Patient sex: M
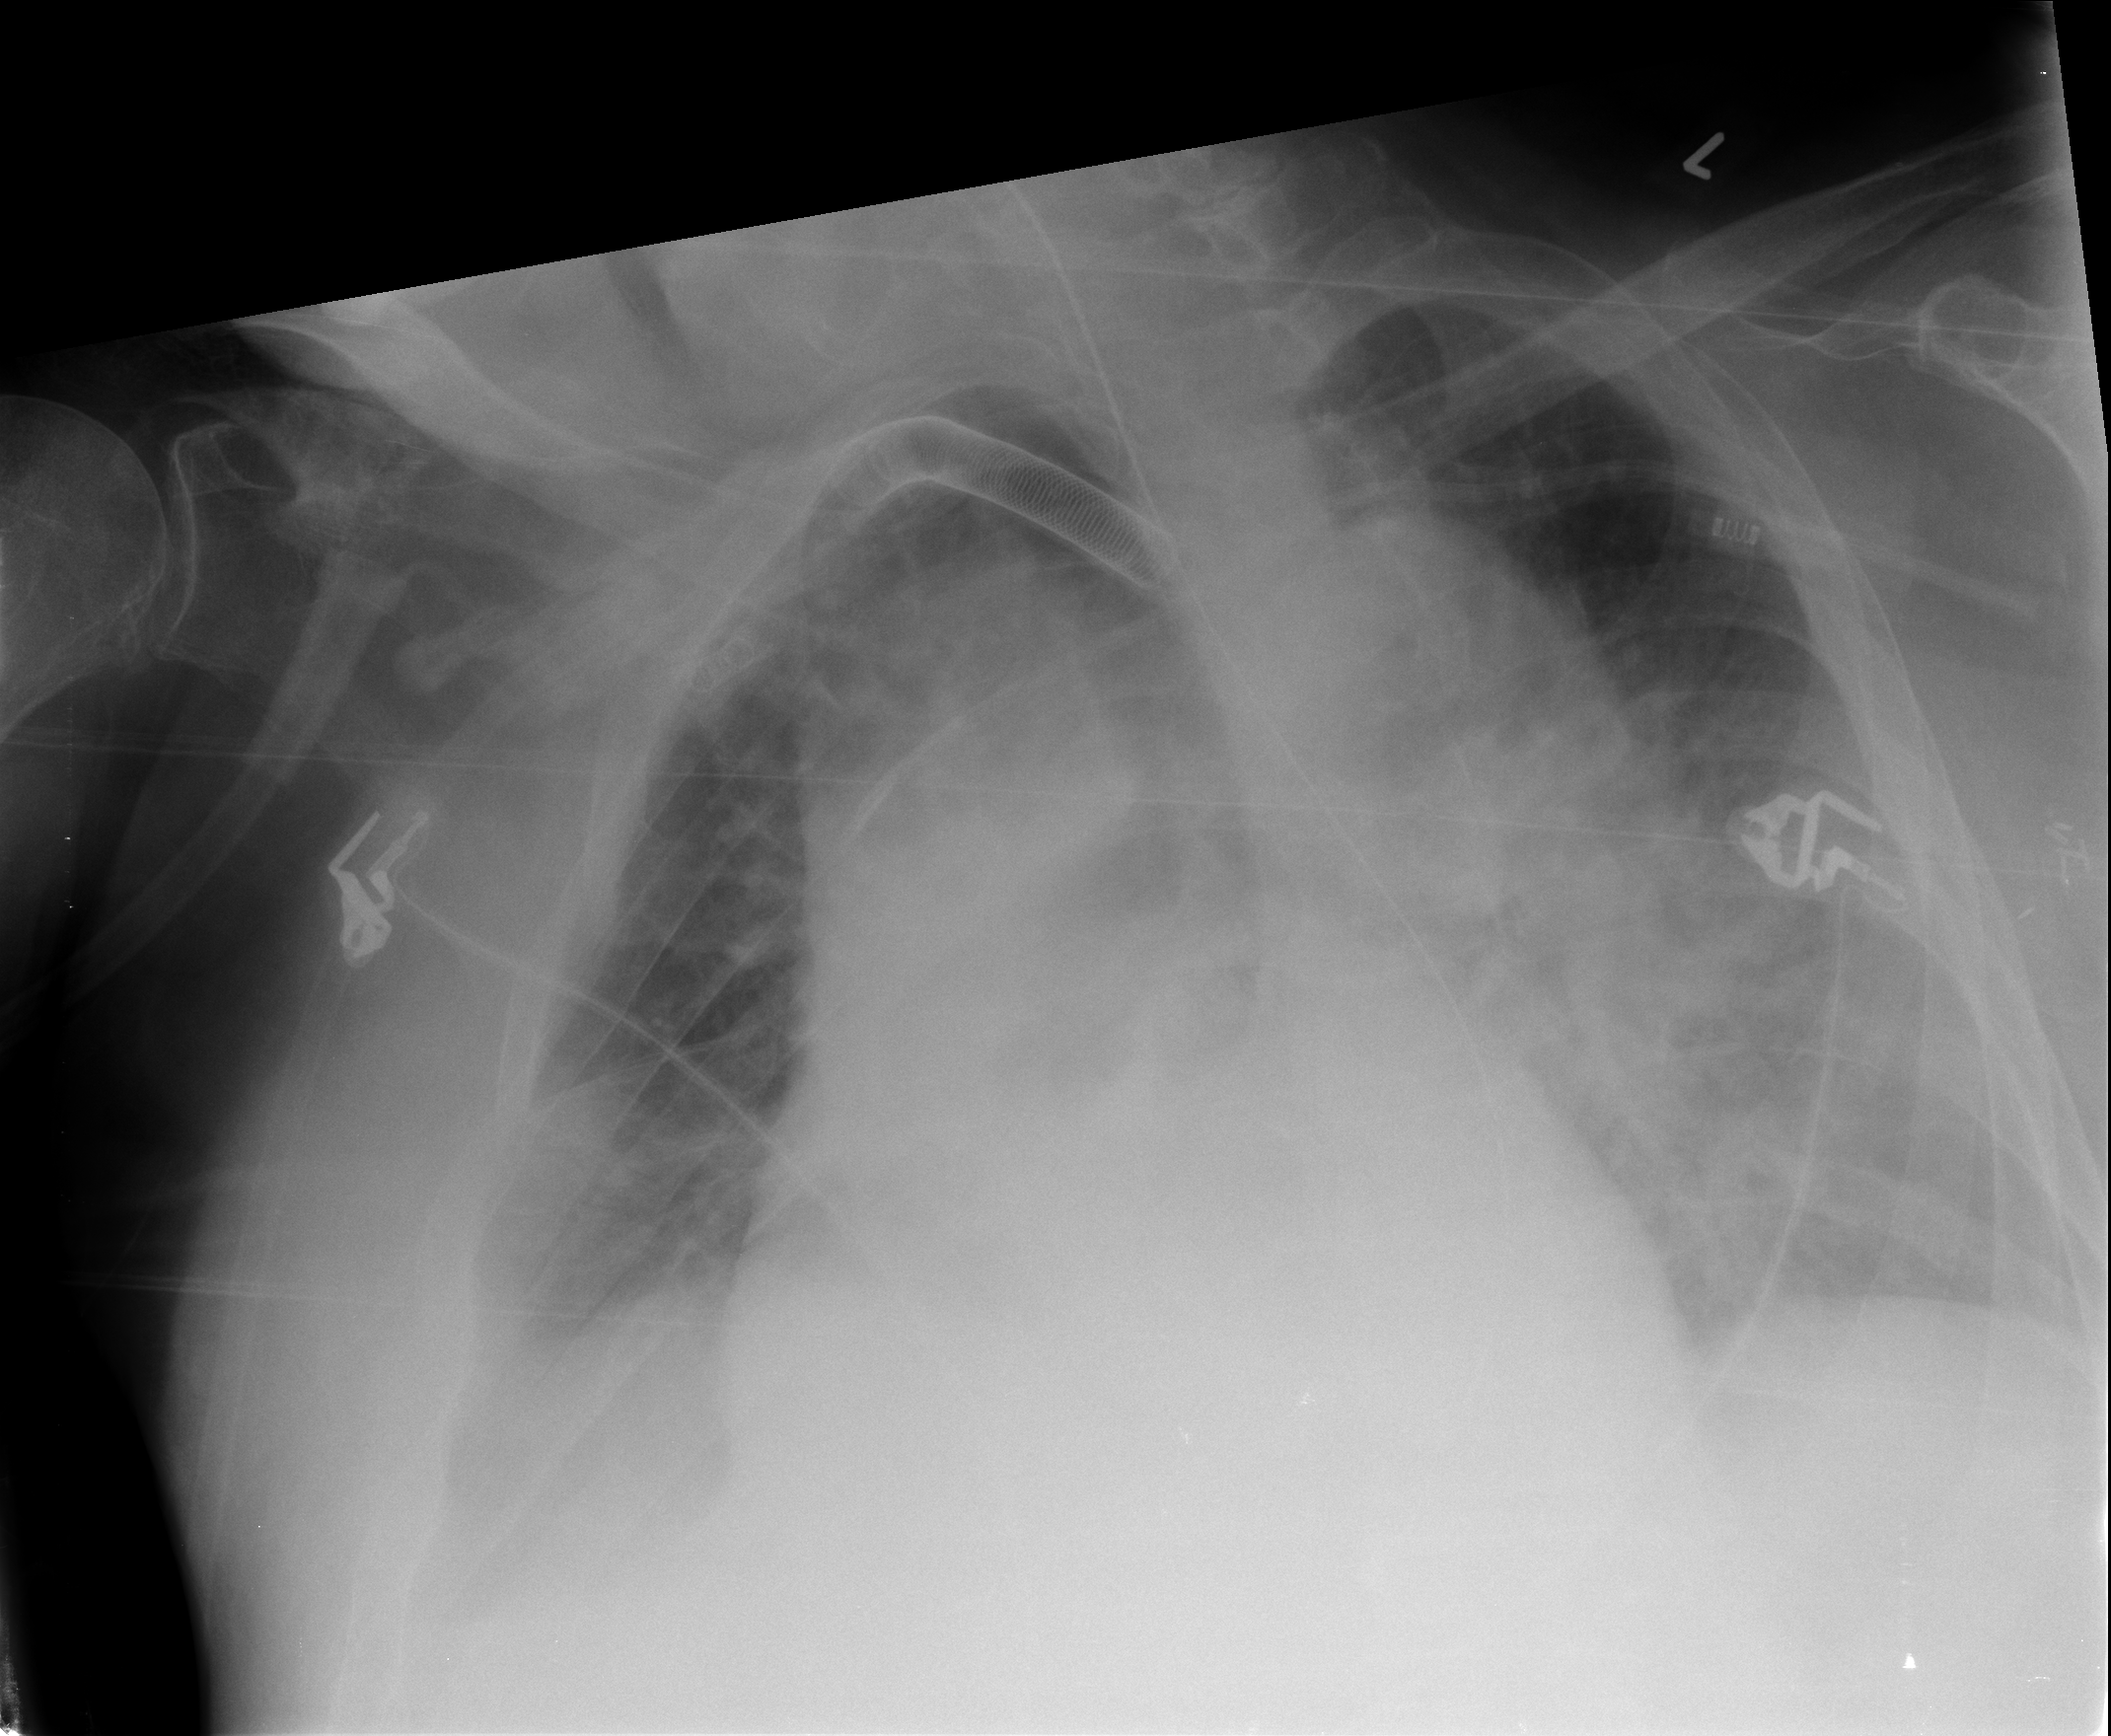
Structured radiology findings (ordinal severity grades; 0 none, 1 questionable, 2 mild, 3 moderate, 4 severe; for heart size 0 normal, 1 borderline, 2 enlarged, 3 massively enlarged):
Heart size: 1
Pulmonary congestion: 1
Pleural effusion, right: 2
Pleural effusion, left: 0
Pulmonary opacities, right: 2
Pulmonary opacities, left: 2
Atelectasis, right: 1
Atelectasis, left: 3